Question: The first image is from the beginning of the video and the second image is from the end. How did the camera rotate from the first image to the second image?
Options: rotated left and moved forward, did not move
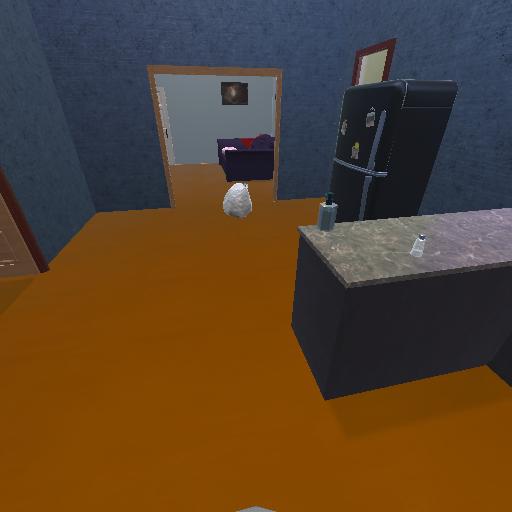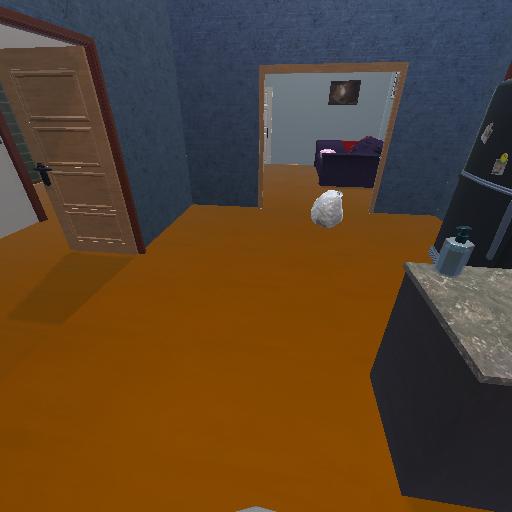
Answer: rotated left and moved forward